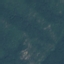
Land use / land cover class: Forest